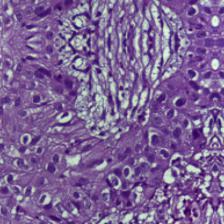
Diagnosis: OSCC